Question: I have an HBase database that stores adjacency lists for a directed graph, with the edges in each direction stored in a pair of column families, where each row denotes a vertex. I am writing a mapreduce job, which takes as its input all nodes which also have an edge pointing from the same vertices as have an edge pointed at some other vertex (nominated as the subject of the query). This is a little difficult to explain, but in the following diagram, the set of nodes taken as the input, when querying on vertex 'A', would be {A, B, C}, by virtue of their all having edges from vertex '1':

To perform this query in HBase, I first lookup the vertices with edges to 'A' in the reverse edges column family yielding {1}, and the, for every element in that set, lookup the vertices with edges from that element of the set, in the forward edges column family.
This should yield a set of key-value pairs: {1: {A,B,C}}.
Now, I would like to take the output of this set of queries and pass it to a hadoop mapreduce job, however, I can't find a way of 'chaining' hbase queries together to provide the input to a TableMapper in the Hbase mapreduce API. So far, my only idea has been to provide another initial mapper which takes the results of the first query (on the reverse edges table), for each result, performs the query on the forward edges table, and yields the results to be passed to a second map job. However, performing IO from within a map job makes me uneasy, as it seems rather counter to the mapreduce paradigm (and could lead to a bottleneck if several mappers are all trying to access HBase at once). Therefore, can anyone suggest an alternative strategy for performing this sort of query, or offer any advice about best practices for working with hbase and mapreduce in such a way? I'd also be interested to know if there's any improvements to my database schema that could mitigate this problem.
Thanks,
Tim
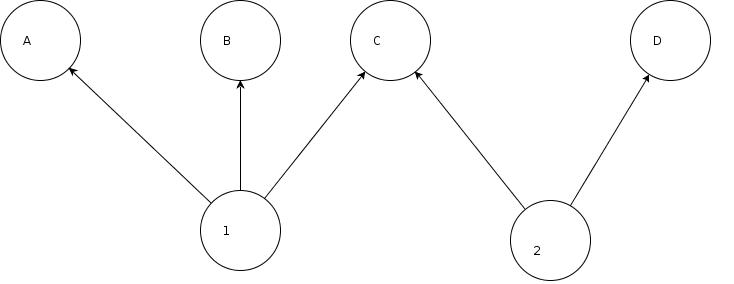
Answer: Your problem is not flowing so well with the Map/Reduce paradigm. I've seen the shortest path problem solved by many M/R chained together. This is not so efficient but needed to get the global view at the reducer level.
In your case, it seems that you could perform all the requests within your mapper by following the edges and keeping a list of seen nodes.
> However, performing IO from within a map job makes me uneasy
You should not worry about that. Your data model is absolutely random and trying to perform data locality will be extremely hard therefore you don't have much choice but to query all this data across the network. HBase is designed to handle large parallel queries. Having multiple mapper query on disjoint data will yield into a well distribution of request and a high throughput.
Make sure to keep small block size in HBase tables to optimize your reads and have as little as possible HFile for your regions. I'm assuming your data is quite static here so doing a major compaction will merge the HFile together and reduce the number of files to read.